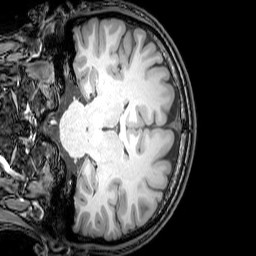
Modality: T1w
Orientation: coronal
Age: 24
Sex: male
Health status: healthy
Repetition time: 0.081 s
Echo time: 0.037 s